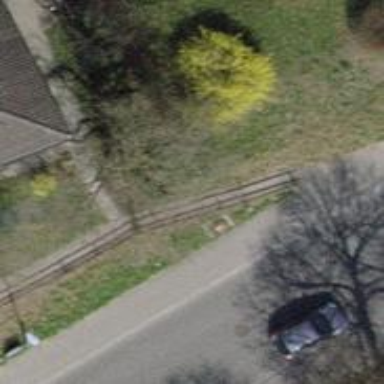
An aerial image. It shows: Road with steps.